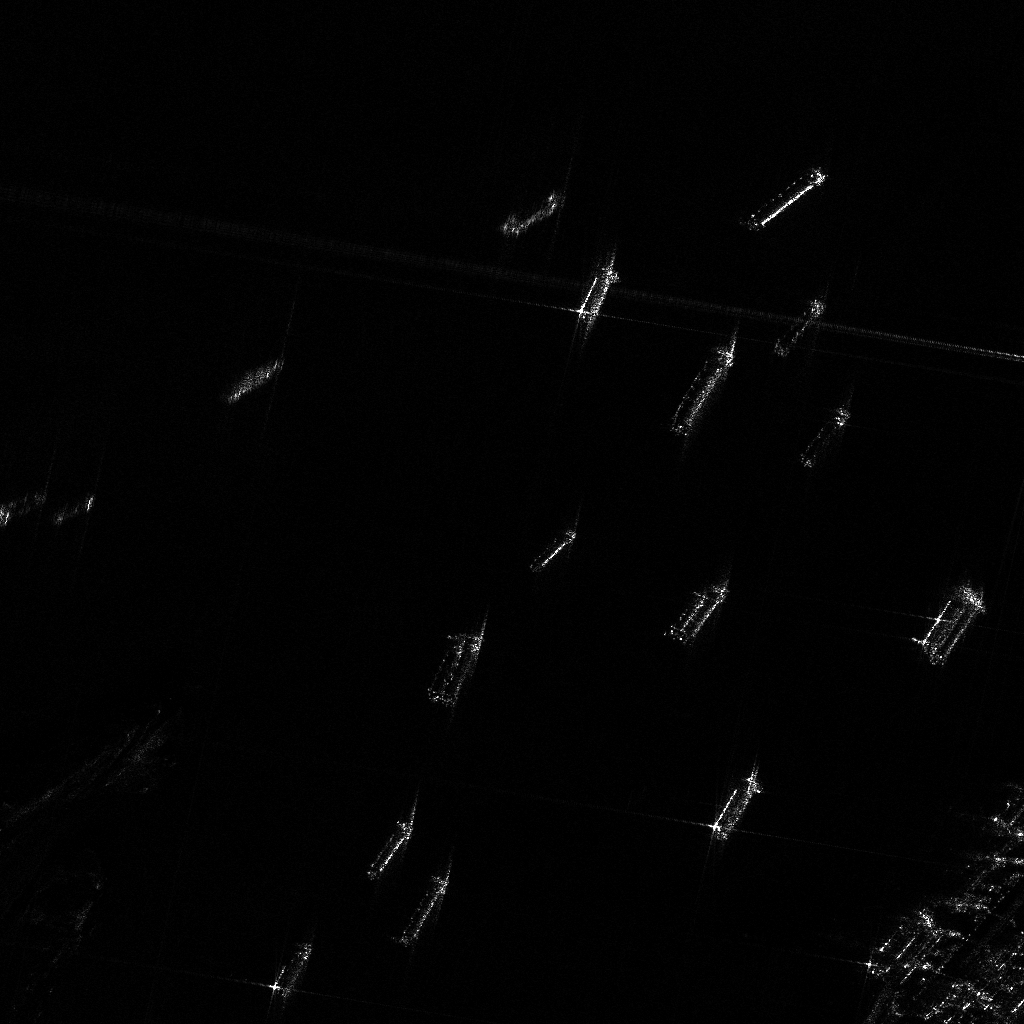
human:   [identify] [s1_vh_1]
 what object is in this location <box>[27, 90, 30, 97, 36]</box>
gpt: <ref>1 medium dredger at the bottom left</ref>

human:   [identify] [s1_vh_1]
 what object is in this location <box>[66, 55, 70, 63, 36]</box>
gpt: <ref>1 medium dredger at the center</ref>

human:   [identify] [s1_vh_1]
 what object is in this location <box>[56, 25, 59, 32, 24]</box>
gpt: <ref>1 medium dredger at the top</ref>

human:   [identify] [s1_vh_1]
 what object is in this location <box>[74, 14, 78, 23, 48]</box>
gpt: <ref>1 large dredger at the top right</ref>

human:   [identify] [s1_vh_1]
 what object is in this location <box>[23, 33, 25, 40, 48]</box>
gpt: <ref>1 large container at the left</ref>

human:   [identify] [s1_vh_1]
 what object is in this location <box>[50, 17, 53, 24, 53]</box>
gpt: <ref>1 small dredger at the top</ref>